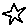
Label: star